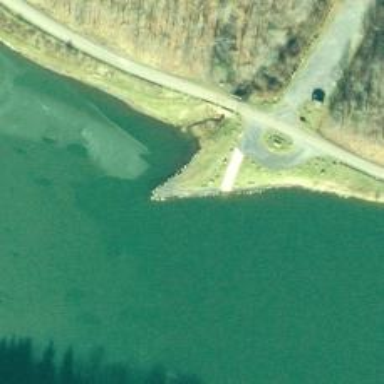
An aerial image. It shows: Slipway for leisure land vehicles on service road.